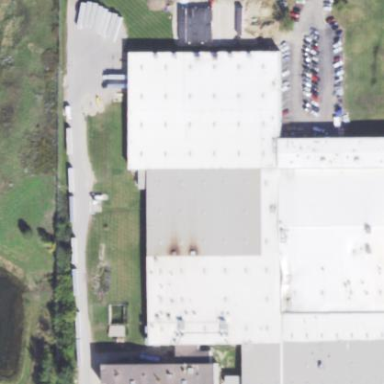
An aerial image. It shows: Manufacturing building.